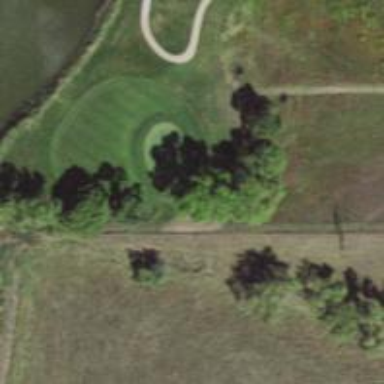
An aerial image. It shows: View of golf hole.